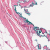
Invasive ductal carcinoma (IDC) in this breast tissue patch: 0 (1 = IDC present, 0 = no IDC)